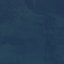
Label: SeaLake